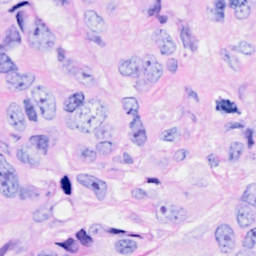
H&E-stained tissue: Breast